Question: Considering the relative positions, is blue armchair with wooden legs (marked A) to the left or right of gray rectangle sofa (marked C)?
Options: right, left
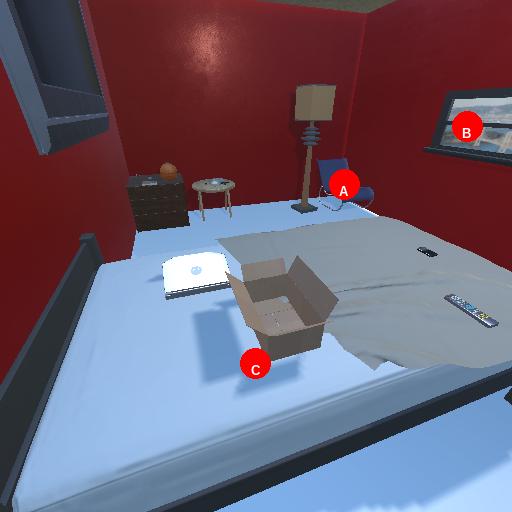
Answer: right